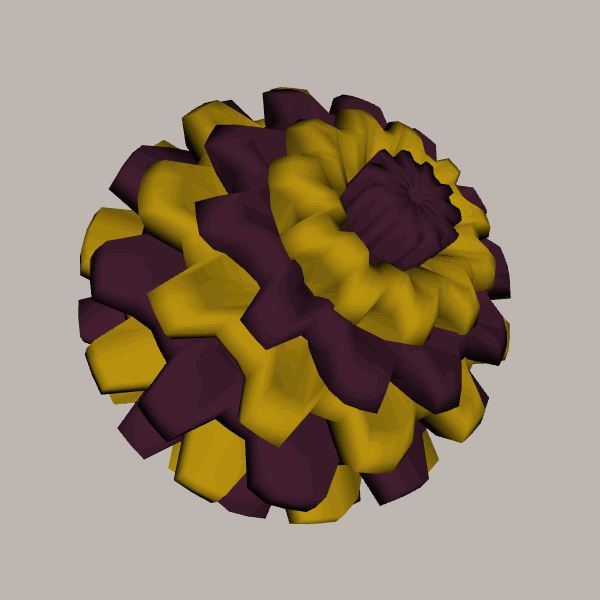
Background: light